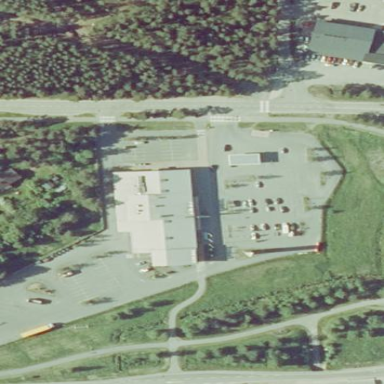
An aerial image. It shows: Retail area.